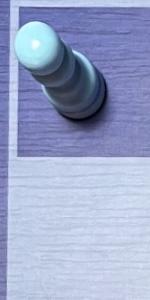
Label: Empty